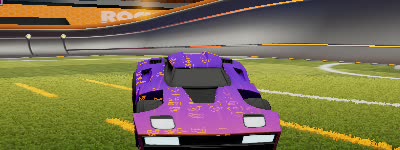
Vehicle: breakout